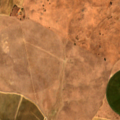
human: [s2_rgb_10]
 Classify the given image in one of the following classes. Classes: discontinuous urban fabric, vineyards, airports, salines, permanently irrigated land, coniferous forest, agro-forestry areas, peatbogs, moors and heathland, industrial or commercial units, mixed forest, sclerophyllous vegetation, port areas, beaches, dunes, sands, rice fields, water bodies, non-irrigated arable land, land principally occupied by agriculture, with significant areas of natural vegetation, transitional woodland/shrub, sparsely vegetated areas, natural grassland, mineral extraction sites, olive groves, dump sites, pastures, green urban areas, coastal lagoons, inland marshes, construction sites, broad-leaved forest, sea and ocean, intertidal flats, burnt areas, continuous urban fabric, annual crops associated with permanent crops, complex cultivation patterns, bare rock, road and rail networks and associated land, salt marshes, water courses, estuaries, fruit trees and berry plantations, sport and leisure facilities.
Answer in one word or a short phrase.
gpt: non-irrigated arable land, permanently irrigated land, fruit trees and berry plantations, olive groves